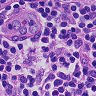
Metastatic tissue present: no